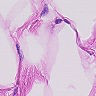
Metastatic tissue present: no